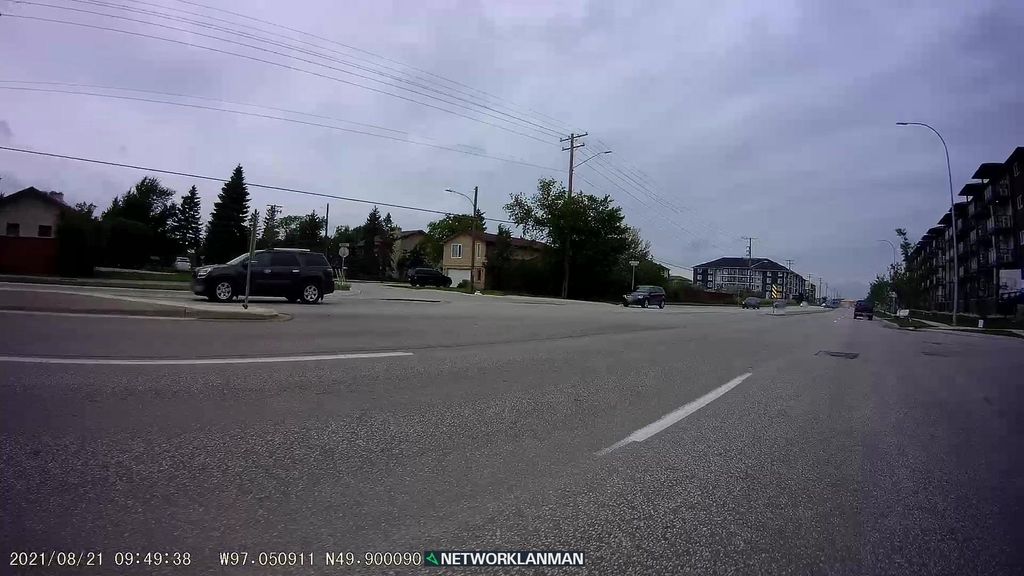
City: winnipeg